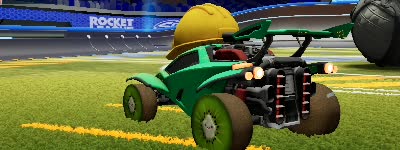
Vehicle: octane